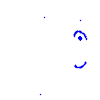
Particle: electron